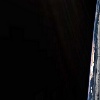
Label: space